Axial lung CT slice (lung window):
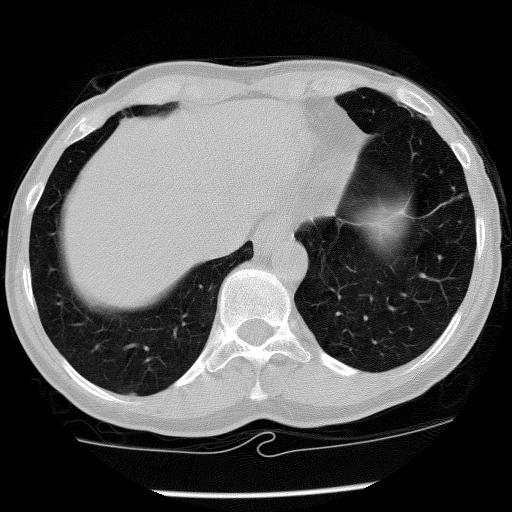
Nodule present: no